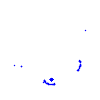
Particle: proton